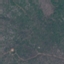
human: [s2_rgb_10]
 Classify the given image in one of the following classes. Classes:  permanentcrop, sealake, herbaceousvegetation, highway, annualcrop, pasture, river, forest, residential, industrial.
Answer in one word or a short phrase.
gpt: HerbaceousVegetation